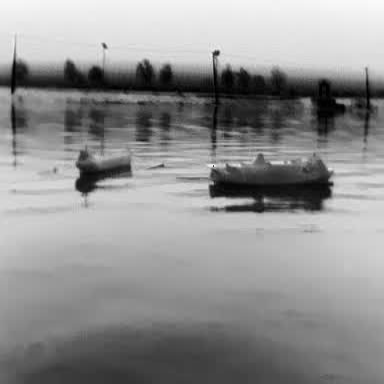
There is a liner in the infrared image.